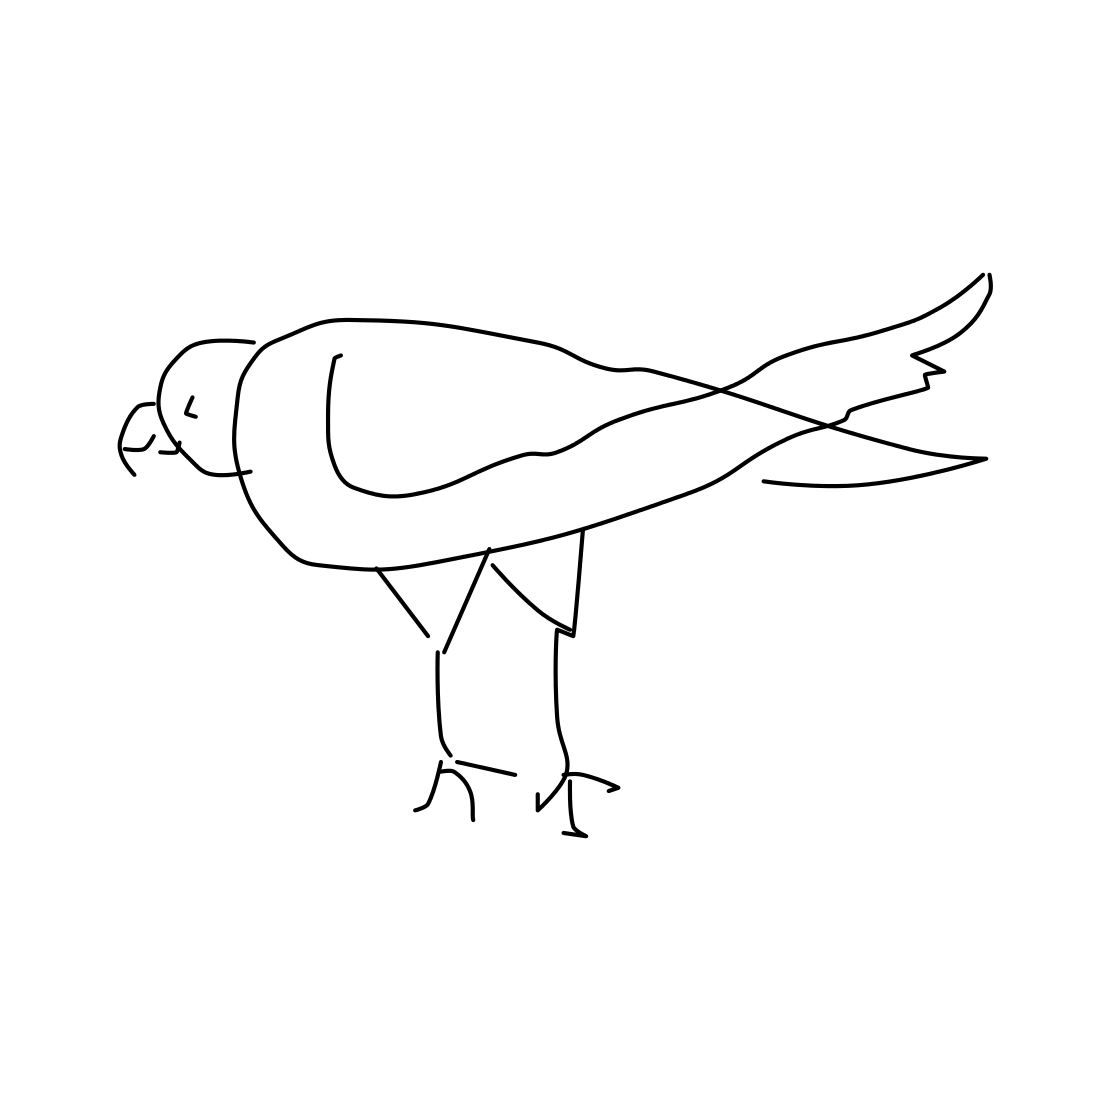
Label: standing bird